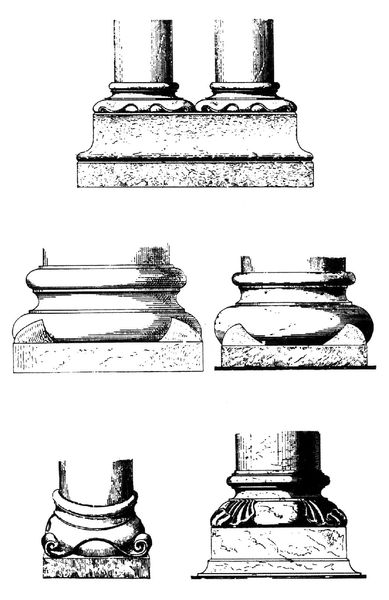
Titel: Typenvergleich Basen mit Eckzier: Provence, Elsaß,Schwaben
Standort: (D Schwaben) (EU - D - Schwaben)
Schlagwörter: fuß, weiß, marmor, schwarz, skizze, säule, säulen, zeichnung, architektur, sockel, renaissance, kreis, rund, doppelsäule, ansicht, italien, studie, füsse, detail, ornamente, verzierung, platte, ring, druck, stich, illustration, schwarzweiß, kranz, darstellung, kapitelle, kapitell, schnörkel, ionisch, basis, säulenbasis, postament, schaft, wulst, reifen, konisch, hohl, doppel, basen, fundament, säulenordnung, ranaissance, neuzeit, däule, fudndament, stilistik